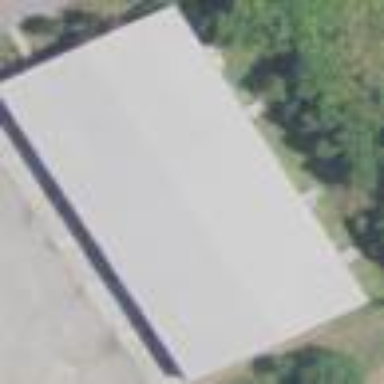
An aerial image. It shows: Building used as fitness center.